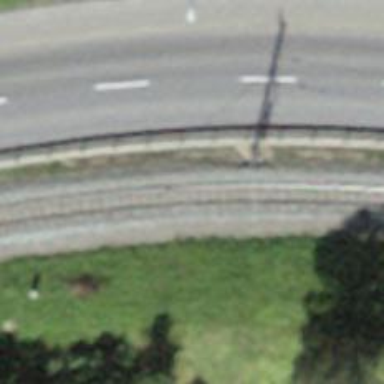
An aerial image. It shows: Narrow-gauge railway with electrified contact line.